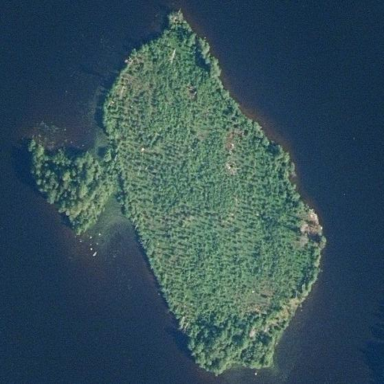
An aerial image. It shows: Islet.